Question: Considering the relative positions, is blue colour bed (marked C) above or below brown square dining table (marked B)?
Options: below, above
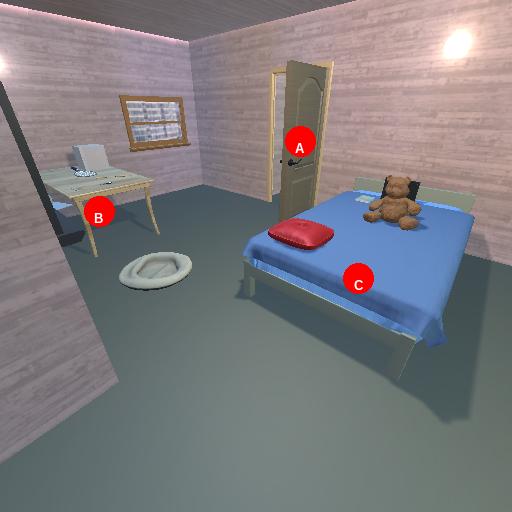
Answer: below